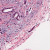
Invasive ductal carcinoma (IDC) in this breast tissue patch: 1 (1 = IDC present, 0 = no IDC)